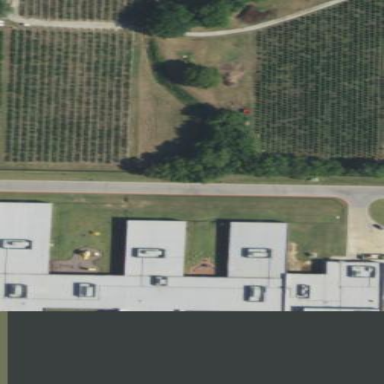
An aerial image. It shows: School building.